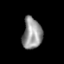
Tissue: lung
Cell type: Epithelial cells
Senescence score: 0.2355
Nuclear area (px): 594
Mean DAPI intensity: 148.641